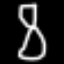
Label: hourglass